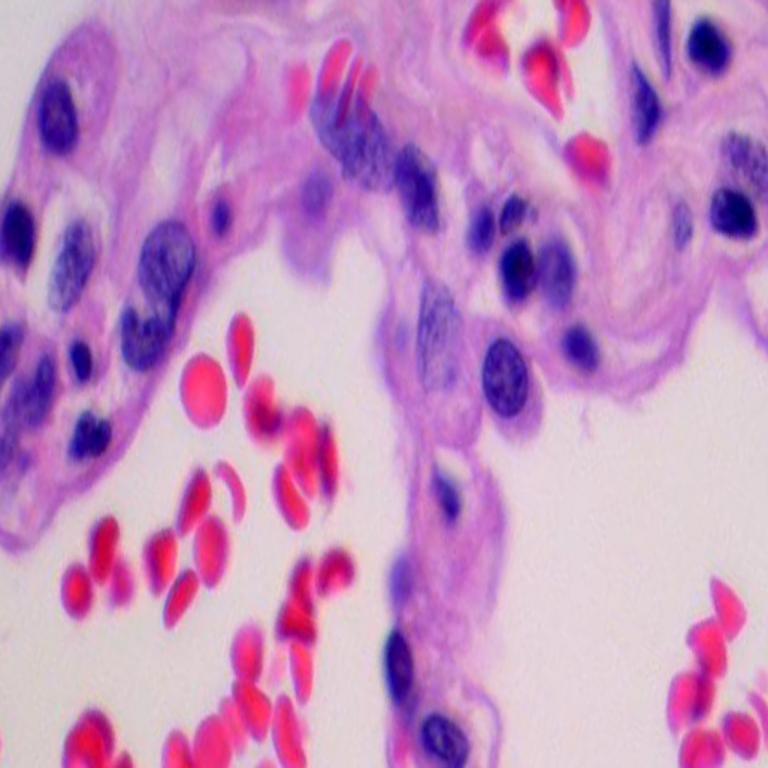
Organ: lung
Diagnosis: benign